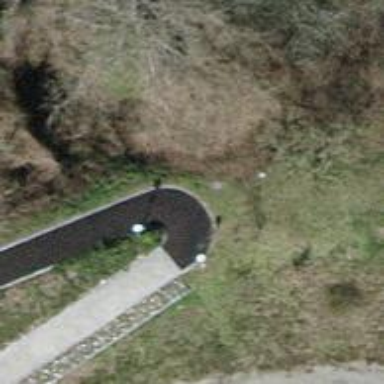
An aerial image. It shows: Path for golf carts.